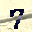
Label: 7